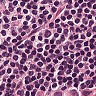
Metastatic tissue present: no